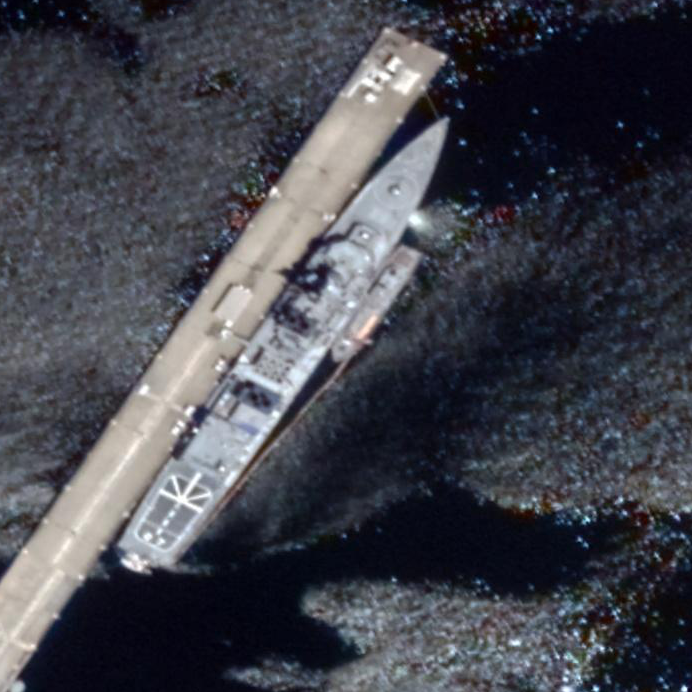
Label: Murasame-class_destroyer